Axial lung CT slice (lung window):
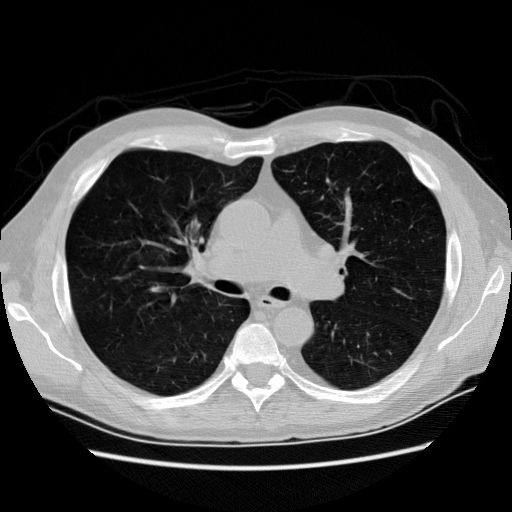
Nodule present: no